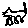
Label: cat